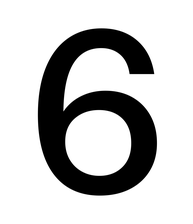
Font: InstrumentSans_Medium